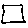
Label: square